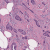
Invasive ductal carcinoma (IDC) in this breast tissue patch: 1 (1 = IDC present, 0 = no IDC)